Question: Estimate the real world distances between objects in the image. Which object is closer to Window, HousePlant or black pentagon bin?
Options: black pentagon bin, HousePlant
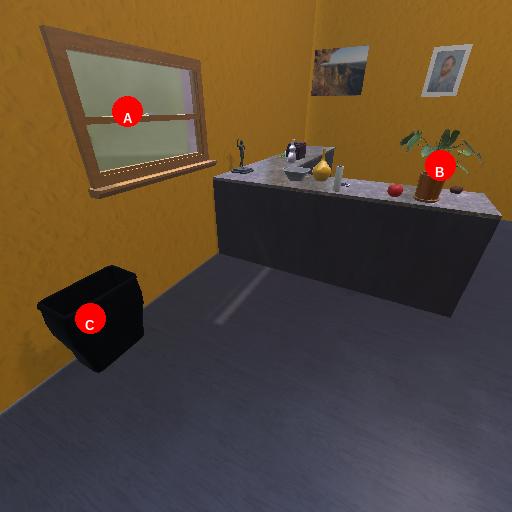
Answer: black pentagon bin